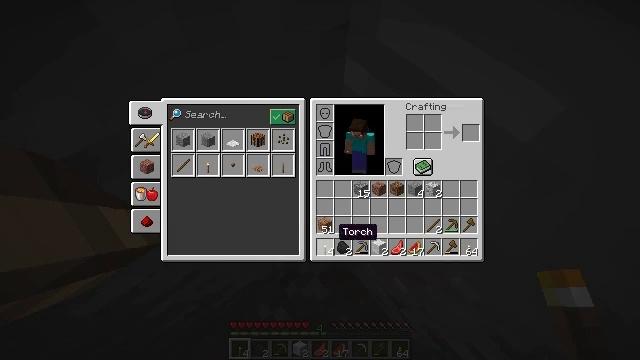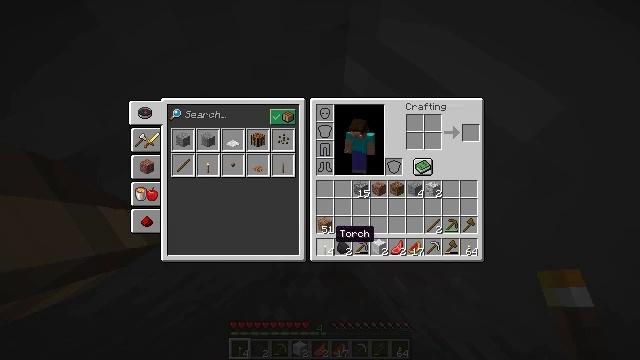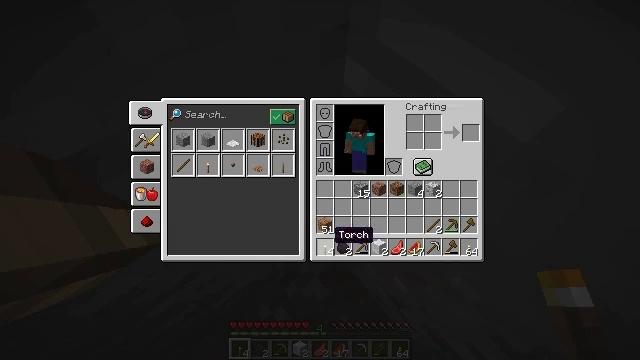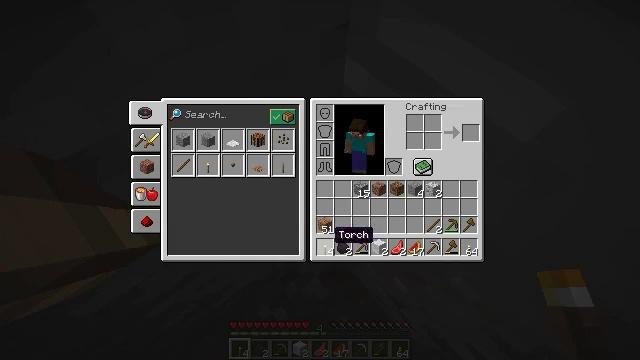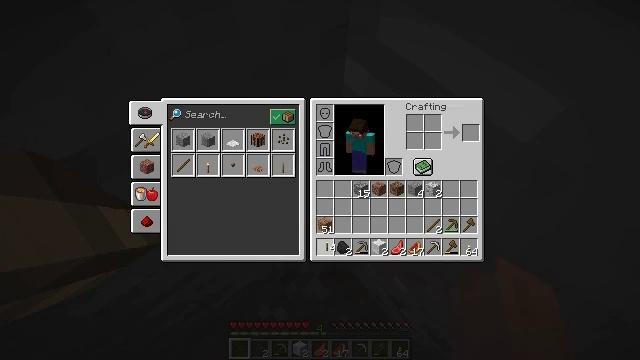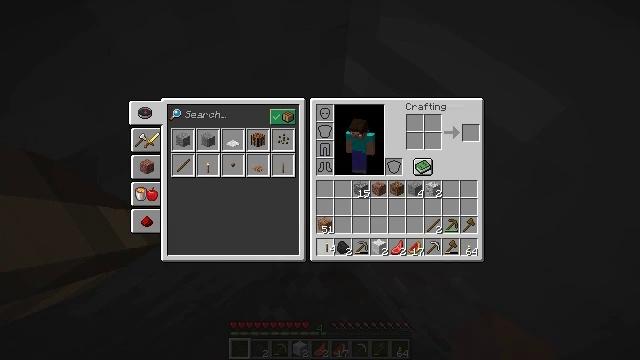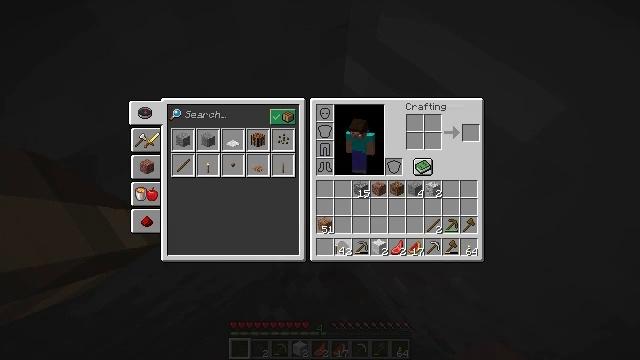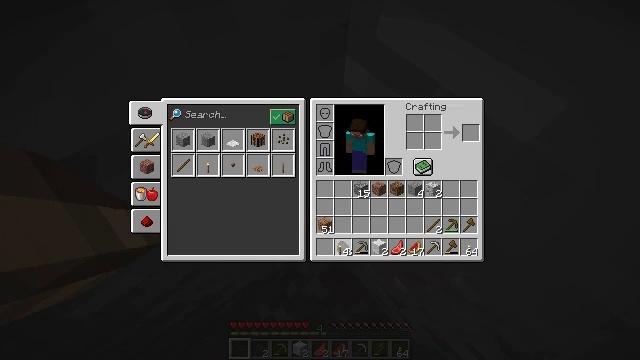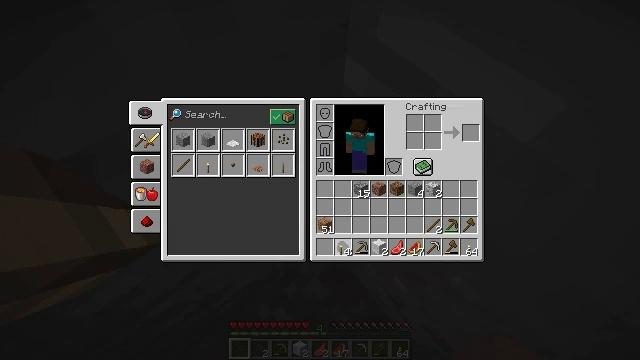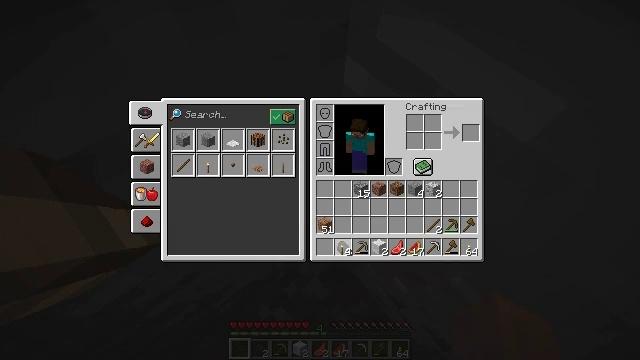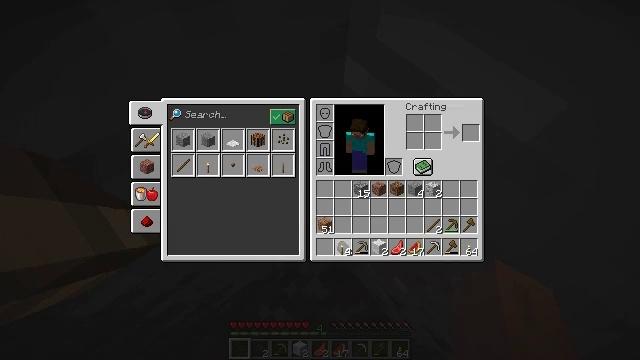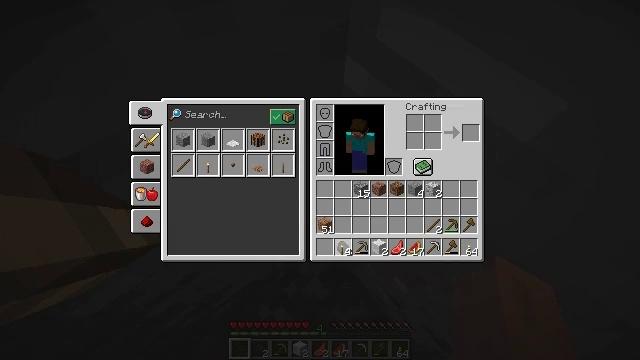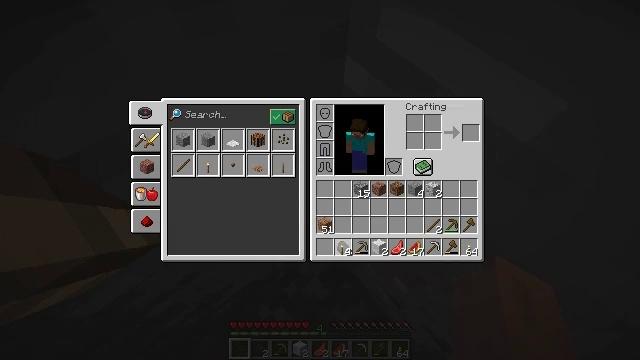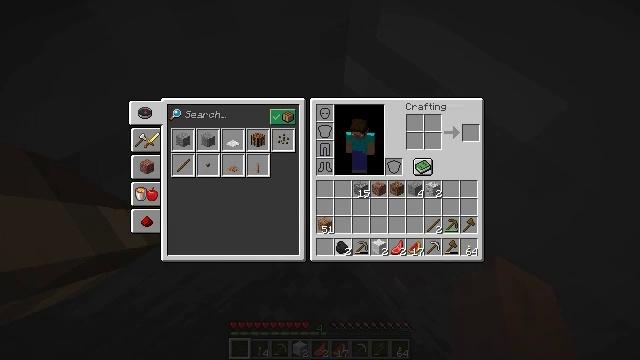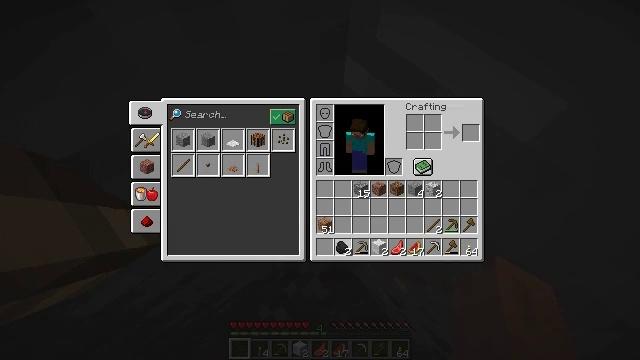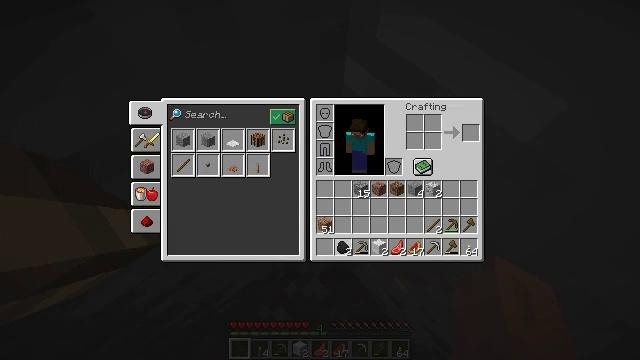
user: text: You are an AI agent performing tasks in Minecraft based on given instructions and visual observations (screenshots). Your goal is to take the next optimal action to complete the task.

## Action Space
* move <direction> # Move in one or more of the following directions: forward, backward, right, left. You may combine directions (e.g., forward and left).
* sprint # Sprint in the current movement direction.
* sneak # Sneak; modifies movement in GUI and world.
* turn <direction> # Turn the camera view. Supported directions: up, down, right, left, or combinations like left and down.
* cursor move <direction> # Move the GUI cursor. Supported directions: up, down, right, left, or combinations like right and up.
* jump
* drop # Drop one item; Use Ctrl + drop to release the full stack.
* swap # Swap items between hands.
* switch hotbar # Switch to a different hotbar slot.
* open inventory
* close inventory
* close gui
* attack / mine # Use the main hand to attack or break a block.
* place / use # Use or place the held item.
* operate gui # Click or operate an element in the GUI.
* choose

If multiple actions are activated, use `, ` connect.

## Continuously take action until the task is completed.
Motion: motion action
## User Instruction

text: Dig through gravel to clear a path.
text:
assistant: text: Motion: no_op
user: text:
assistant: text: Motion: no_op
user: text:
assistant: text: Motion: no_op
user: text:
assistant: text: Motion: operate gui
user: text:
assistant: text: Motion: operate gui
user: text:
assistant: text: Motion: cursor move right, operate gui
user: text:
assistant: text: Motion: no_op
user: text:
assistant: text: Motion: no_op
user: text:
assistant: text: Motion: no_op
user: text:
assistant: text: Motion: operate gui
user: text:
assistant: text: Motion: operate gui
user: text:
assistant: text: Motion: operate gui
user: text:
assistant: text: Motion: no_op
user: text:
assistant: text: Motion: no_op
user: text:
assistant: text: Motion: no_op
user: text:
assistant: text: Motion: no_op
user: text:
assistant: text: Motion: no_op
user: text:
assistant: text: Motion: no_op
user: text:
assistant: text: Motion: no_op
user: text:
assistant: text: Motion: no_op
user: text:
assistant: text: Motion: no_op
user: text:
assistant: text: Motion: no_op
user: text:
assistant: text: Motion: no_op
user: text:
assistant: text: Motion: no_op
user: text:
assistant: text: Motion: no_op
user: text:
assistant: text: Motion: no_op
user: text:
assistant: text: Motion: no_op
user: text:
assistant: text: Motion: no_op
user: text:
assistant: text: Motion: no_op
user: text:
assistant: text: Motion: no_op